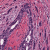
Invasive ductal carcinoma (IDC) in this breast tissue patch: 0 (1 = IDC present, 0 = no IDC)